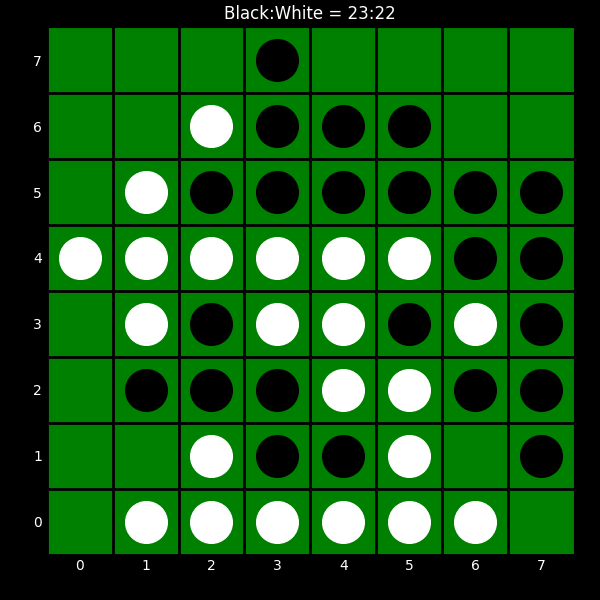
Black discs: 23
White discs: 22